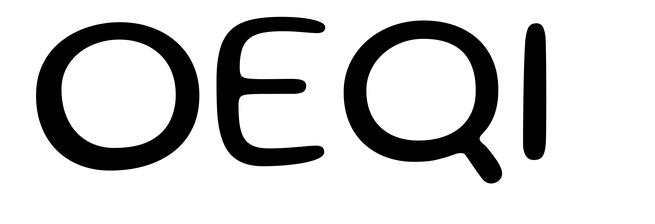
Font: Gluten_Light